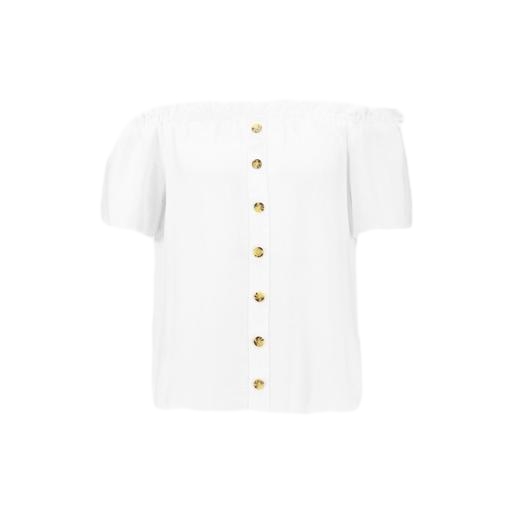
short-sleeve top only macy, white women's button-embellished blouse, button up tee, white background